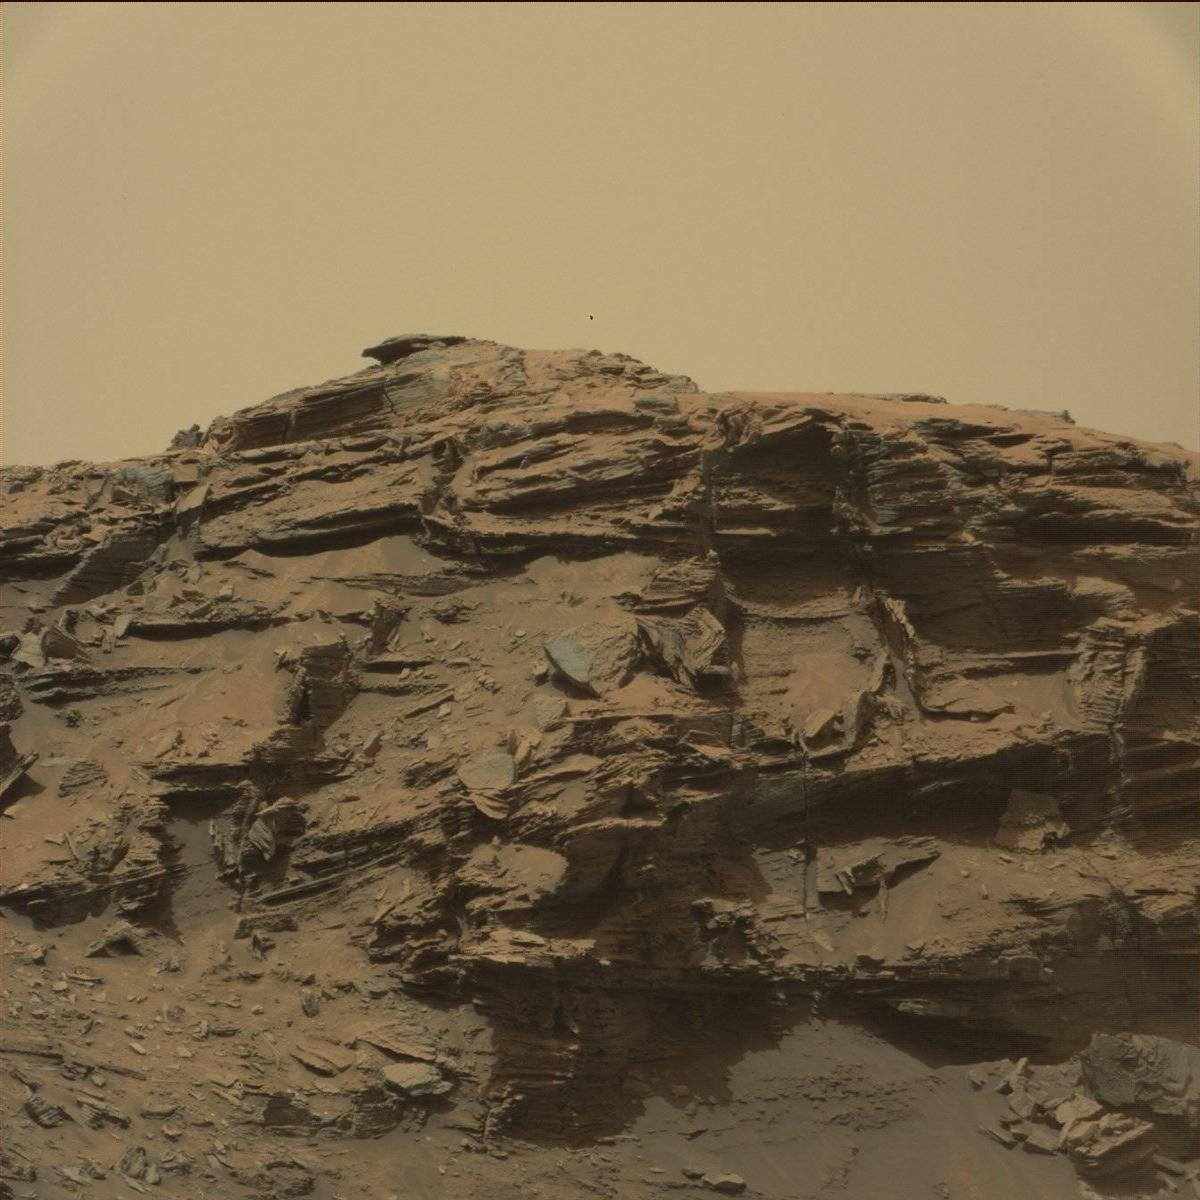
Terrain classes present: Bedrock, Sand / Soil, Sky